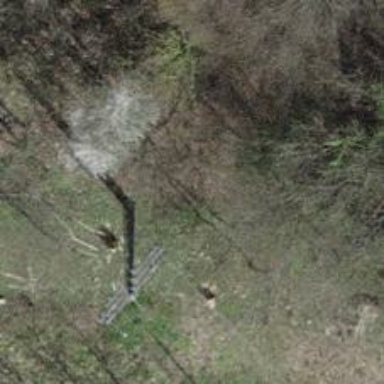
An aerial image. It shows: Concrete power pole.